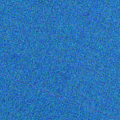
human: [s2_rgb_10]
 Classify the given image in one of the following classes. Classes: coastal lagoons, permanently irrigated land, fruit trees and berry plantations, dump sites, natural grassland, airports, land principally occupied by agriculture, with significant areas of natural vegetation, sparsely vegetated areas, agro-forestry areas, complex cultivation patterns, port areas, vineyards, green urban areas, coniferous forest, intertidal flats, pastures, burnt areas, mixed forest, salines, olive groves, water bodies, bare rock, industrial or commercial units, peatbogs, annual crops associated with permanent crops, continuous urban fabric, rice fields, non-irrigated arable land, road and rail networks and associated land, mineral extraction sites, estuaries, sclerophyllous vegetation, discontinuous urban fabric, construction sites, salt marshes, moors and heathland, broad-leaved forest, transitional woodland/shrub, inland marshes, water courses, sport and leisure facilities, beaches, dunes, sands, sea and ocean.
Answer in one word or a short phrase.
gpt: sea and ocean